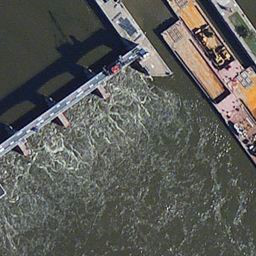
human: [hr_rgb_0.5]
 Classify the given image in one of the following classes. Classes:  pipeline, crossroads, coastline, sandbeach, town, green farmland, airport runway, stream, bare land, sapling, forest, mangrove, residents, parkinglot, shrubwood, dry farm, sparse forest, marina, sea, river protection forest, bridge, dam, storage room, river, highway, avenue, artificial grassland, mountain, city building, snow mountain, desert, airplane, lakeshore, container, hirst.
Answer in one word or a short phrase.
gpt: dam